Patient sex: M
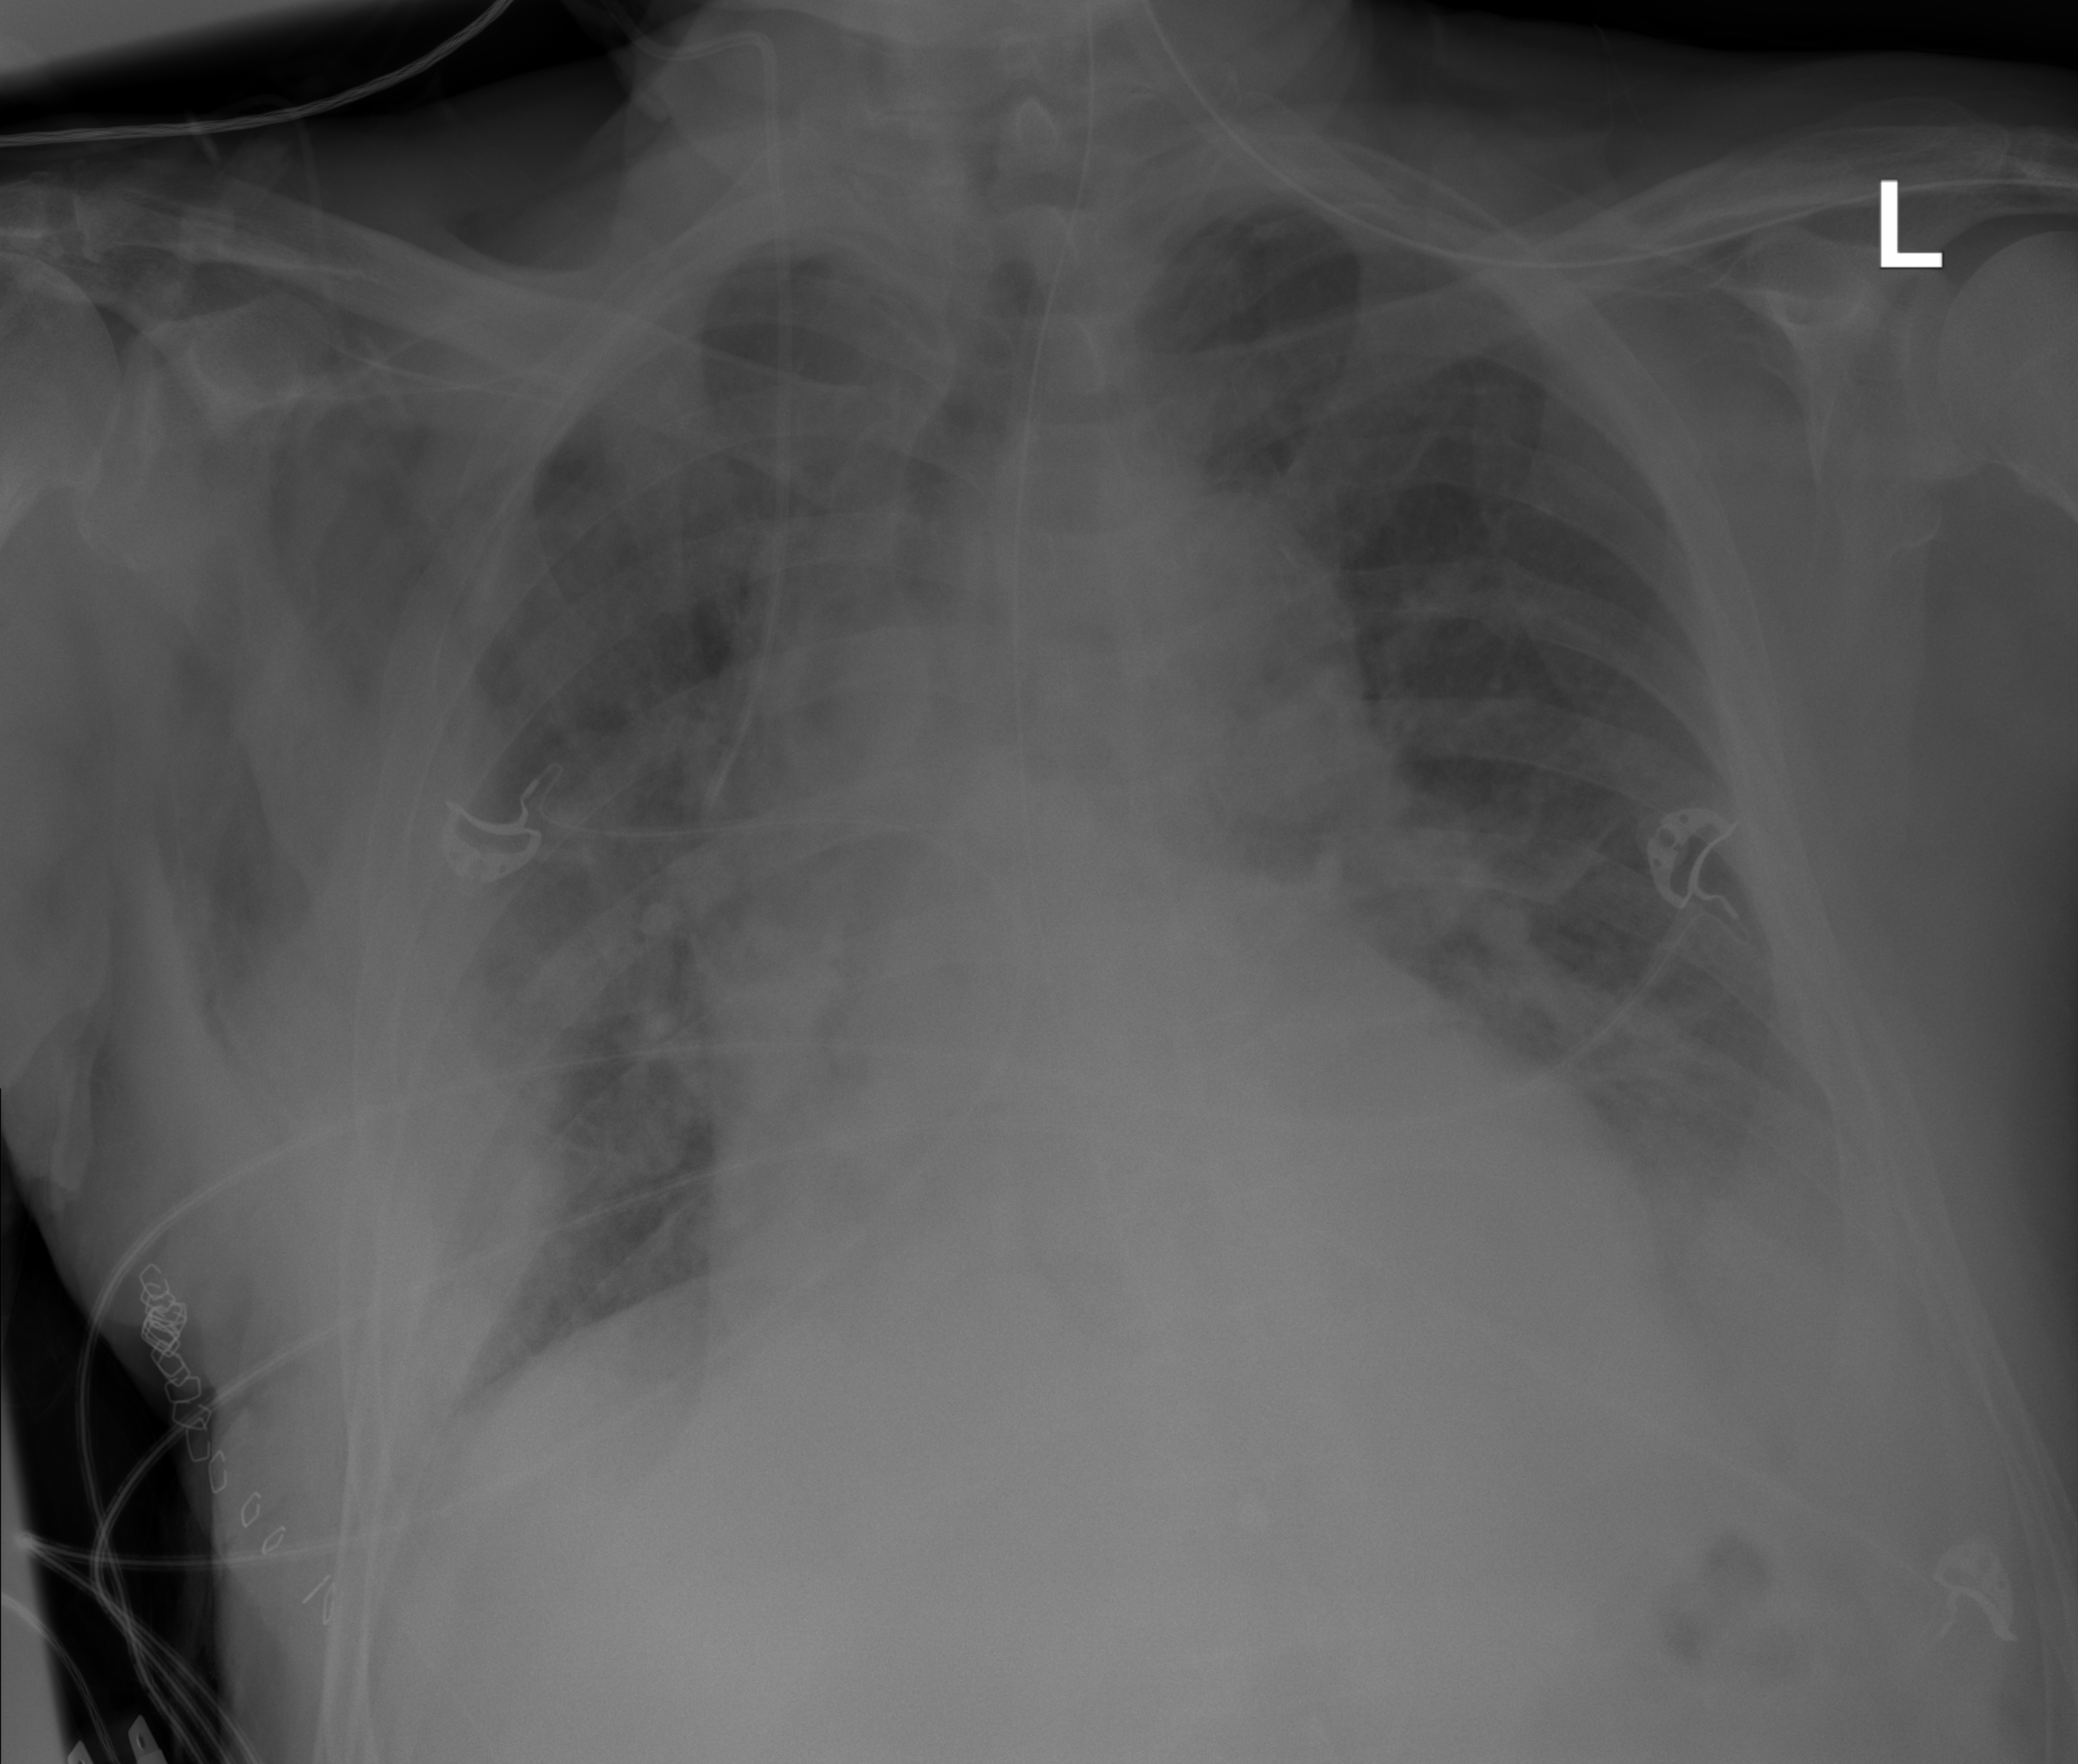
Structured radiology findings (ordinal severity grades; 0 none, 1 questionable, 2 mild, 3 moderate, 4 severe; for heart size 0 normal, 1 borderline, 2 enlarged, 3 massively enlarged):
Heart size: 0
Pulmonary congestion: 0
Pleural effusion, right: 2
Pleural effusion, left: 2
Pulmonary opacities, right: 0
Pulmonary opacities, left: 2
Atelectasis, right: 2
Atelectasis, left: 2